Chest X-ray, PA view. Patient: 43 years old, sex F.
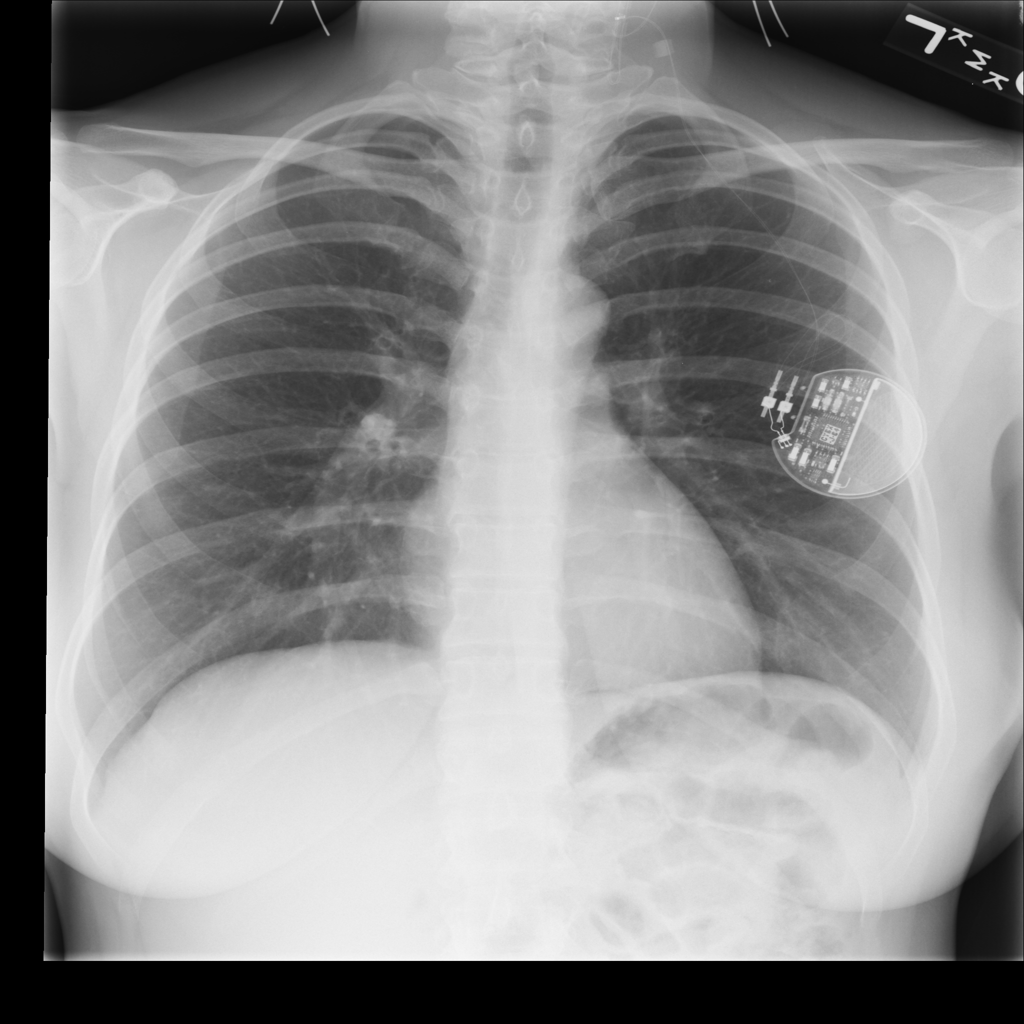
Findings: No Finding